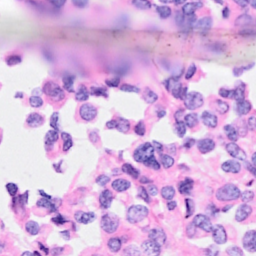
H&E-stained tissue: Breast